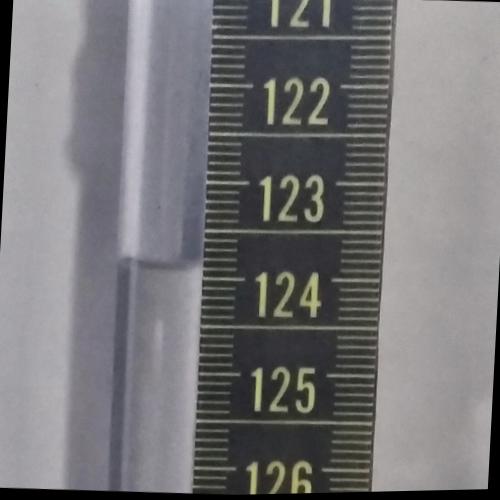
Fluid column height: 123.9 cm